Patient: sex M, age 51
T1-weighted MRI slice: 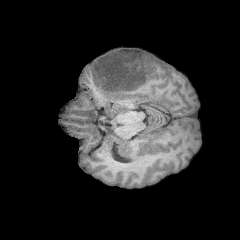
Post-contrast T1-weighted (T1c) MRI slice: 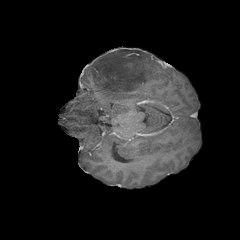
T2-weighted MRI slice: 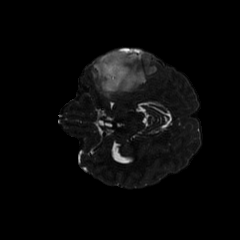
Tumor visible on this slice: yes
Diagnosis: Astrocytoma, IDH-mutant
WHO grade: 4